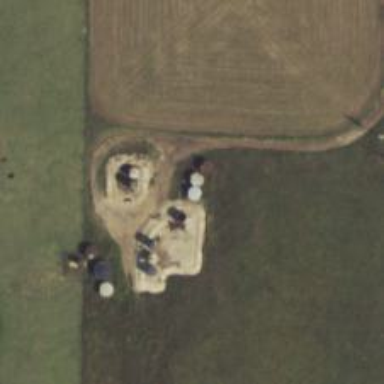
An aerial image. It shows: Storage tank with man-made structure.